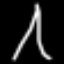
Label: The Eiffel Tower